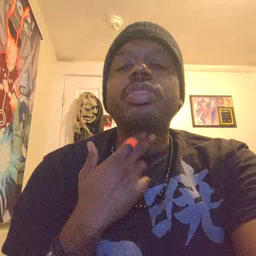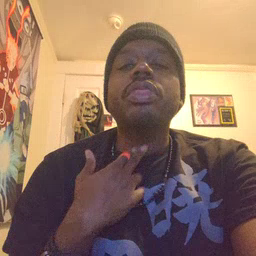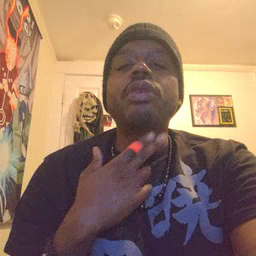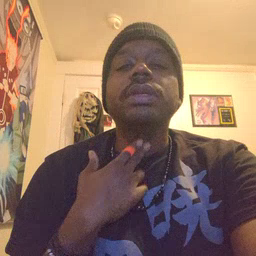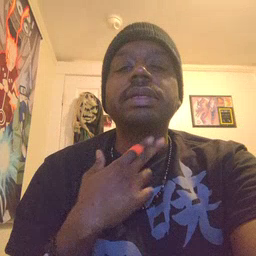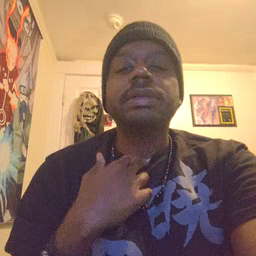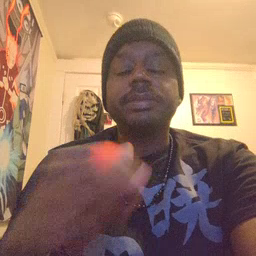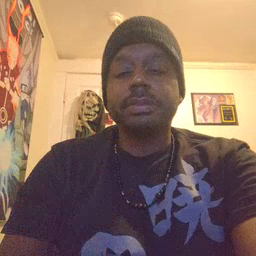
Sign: thirsty